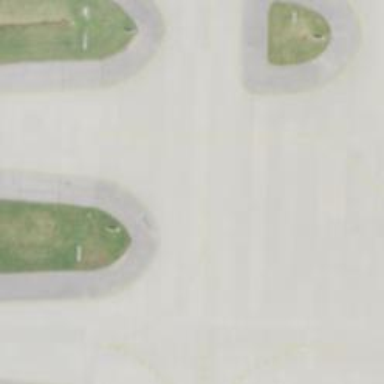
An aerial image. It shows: View of taxiway at the airport.